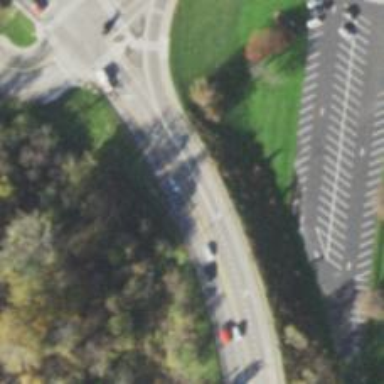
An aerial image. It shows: Trunk highway.